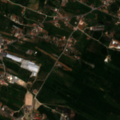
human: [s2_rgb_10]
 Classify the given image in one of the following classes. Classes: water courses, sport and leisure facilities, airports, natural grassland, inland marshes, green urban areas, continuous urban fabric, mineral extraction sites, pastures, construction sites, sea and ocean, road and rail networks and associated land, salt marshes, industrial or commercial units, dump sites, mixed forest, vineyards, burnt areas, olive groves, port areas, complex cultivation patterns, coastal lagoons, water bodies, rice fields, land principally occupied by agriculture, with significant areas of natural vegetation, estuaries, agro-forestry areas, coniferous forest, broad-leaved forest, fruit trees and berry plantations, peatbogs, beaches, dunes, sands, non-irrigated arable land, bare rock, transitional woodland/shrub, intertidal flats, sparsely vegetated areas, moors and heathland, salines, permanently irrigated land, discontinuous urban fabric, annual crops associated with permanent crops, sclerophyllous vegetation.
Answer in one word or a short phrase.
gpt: discontinuous urban fabric, complex cultivation patterns, mixed forest